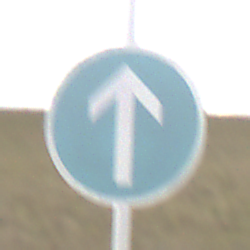
Verkehrszeichen: VorgeschriebeneFahrtrichtungGeradeaus
Umgebung: Outdoor, Nature
Tageszeit: Midday
Wetter: PartlyCloudy
Licht: Natural
Jahreszeit: NotSpecified
Kontrast: MediumContrast